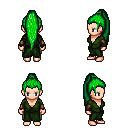
a pixel art fantasy rpg character, female body template, human, light skin, green robe, teal pants, green extra-long topknot hairstyle, leather bracers, four views (front, back, left, right), 2x2 character sprite sheet, small pixel art, hard edges, no anti-aliasing